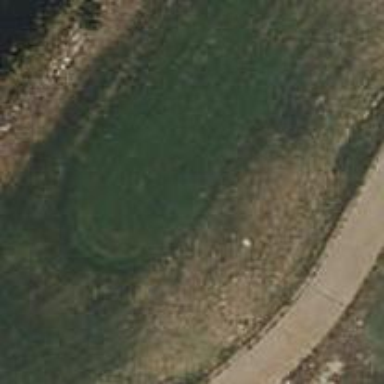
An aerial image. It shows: Golf tee.